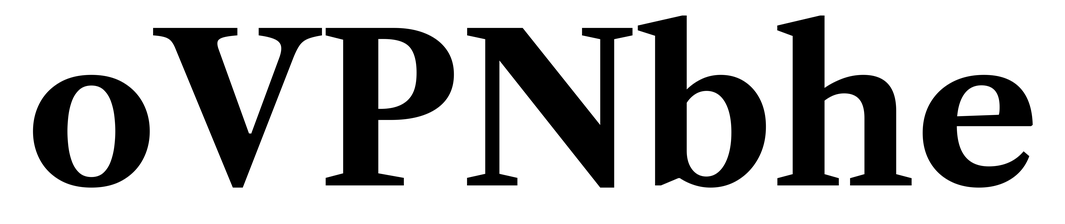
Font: LibreCaslonText_Bold